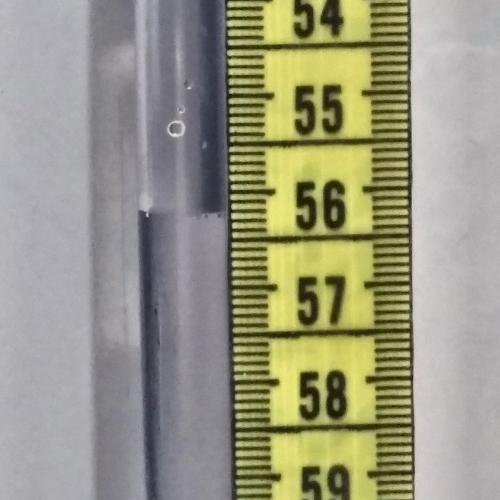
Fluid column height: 56.2 cm